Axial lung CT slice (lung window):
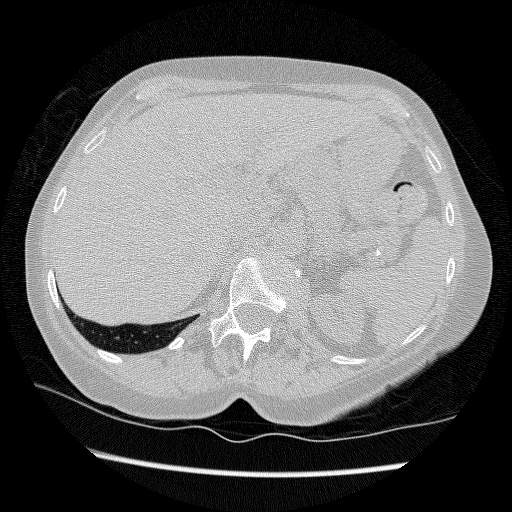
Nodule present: no